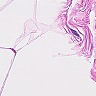
Metastatic tissue present: no